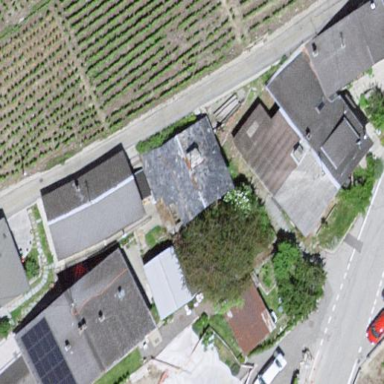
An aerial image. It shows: Detached building.